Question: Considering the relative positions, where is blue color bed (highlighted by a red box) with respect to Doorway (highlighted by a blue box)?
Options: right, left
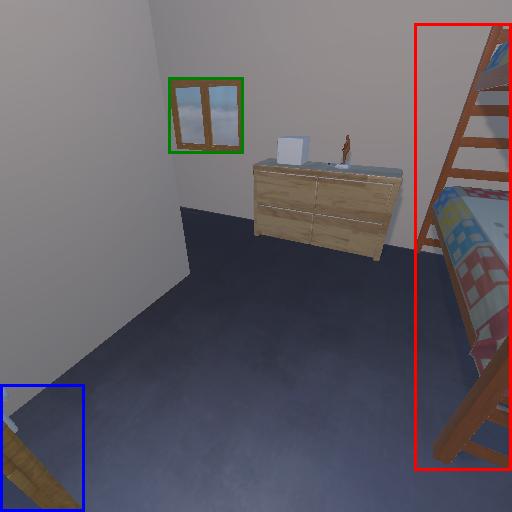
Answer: right